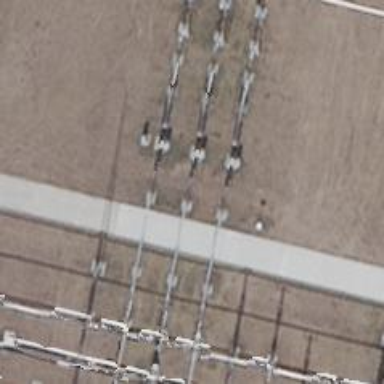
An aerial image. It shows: Outdoor switch with 3 cables.